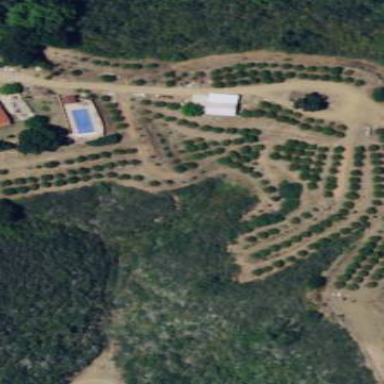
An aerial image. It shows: Orchard.